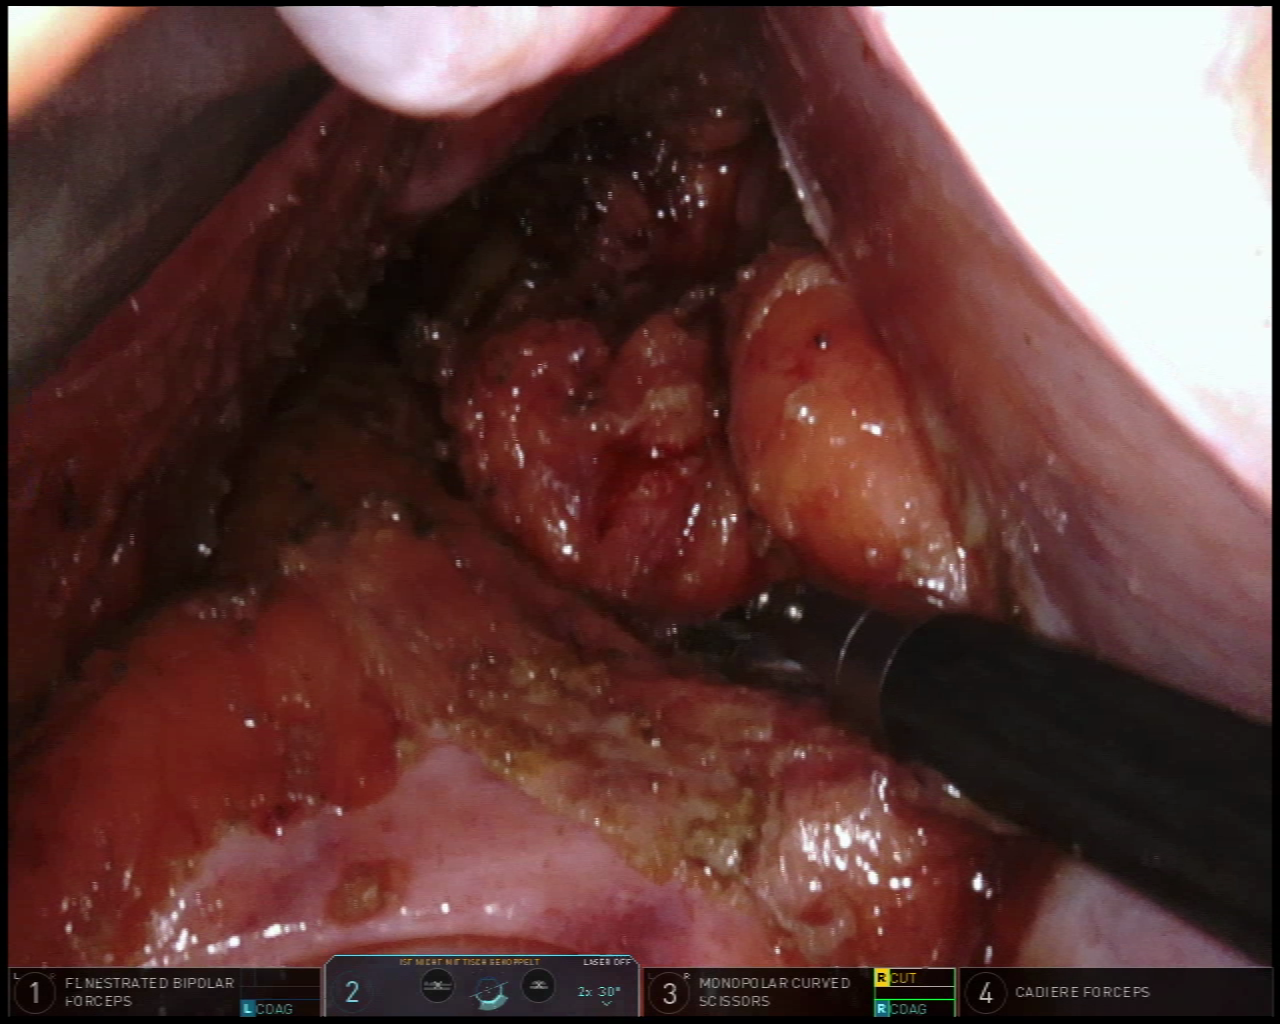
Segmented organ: vesicular_glands
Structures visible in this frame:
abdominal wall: no
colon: no
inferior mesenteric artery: no
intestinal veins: no
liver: no
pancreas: no
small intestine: no
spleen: no
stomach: no
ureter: no
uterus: no
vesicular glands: yes